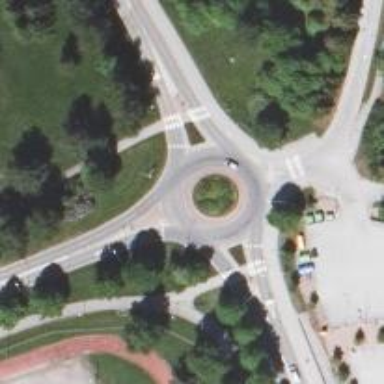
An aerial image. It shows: Secondary road made of asphalt leading to roundabout.